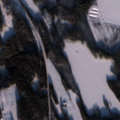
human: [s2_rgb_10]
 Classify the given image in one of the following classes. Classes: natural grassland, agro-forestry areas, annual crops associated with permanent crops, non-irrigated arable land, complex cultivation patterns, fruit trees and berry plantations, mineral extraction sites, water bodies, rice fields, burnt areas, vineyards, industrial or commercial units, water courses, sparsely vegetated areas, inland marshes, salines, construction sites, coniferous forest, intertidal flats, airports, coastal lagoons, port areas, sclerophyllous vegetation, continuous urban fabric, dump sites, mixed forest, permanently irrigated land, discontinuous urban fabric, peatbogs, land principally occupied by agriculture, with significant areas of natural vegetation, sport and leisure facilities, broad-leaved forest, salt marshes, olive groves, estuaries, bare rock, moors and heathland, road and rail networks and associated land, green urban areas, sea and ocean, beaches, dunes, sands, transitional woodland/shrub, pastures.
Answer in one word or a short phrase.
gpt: coniferous forest, mixed forest, peatbogs, water bodies